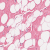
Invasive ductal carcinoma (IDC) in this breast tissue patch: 0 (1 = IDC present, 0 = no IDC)